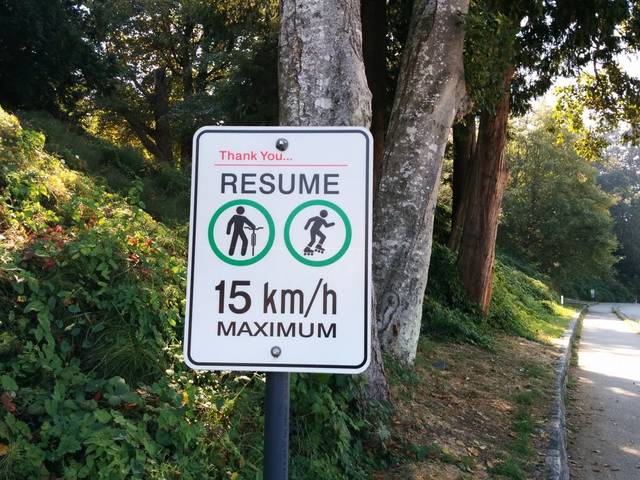
Region: Canada
Coordinates: 49.303, -123.156